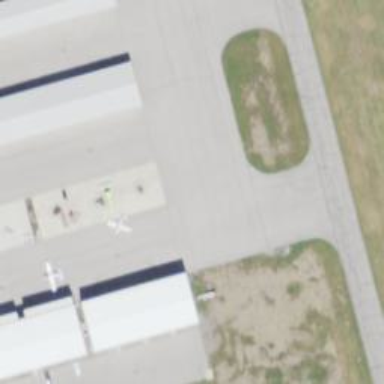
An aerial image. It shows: Taxiway at the airport with asphalt surface.